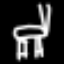
Label: chair